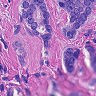
Metastatic tissue present: yes